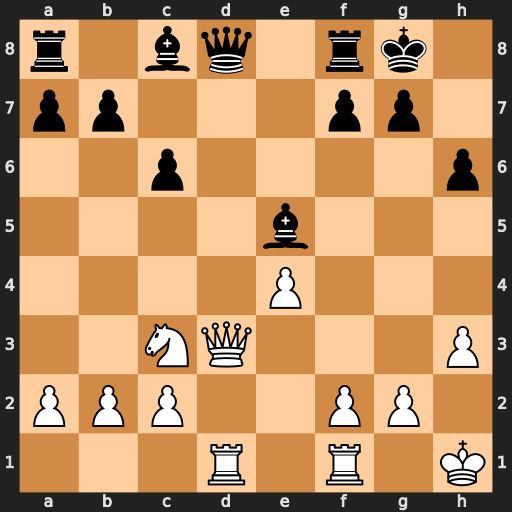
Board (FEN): r1bq1rk1/pp3pp1/2p4p/4b3/4P3/2NQ3P/PPP2PP1/3R1R1K
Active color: w
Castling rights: -
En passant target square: -
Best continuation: Qxd8 Rxd8 Rxd8+